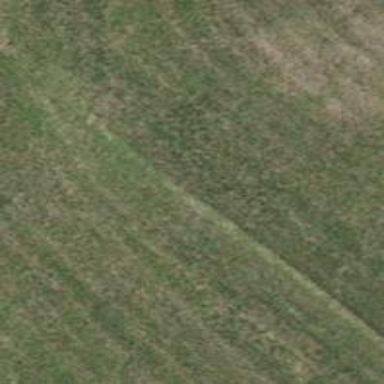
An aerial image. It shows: Grassy track with grade5 tracktype.